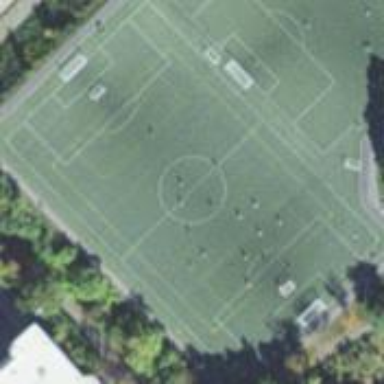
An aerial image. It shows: Artificial turf soccer pitch for leisure land.